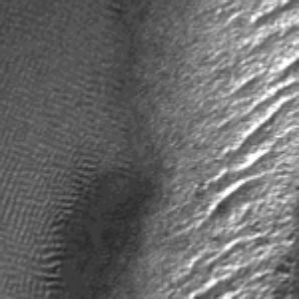
Label: frost